Question: So i am using marked (a markdown module) with express, i am not setting the title var or rendering anything and yet the title var is being mutated -i guess- here is the code to my index.js route :
'''
/*
* GET home page.
*/
exports.index = function(req, res, marked){
marked('Why is this even __working__?.');
};
'''
and here is the code to my index.ejs
'''
<!DOCTYPE html>
<html>
<head>
<title><%= title %></title>
<link rel='stylesheet' href='/stylesheets/style.css' />
</head>
<body>
<h1><%= title %></h1>
<p>Welcome to <%= title %></p>
</body>
</html>
'''
and here is what i am getting in the browser, although i restarted the app so many times!!:

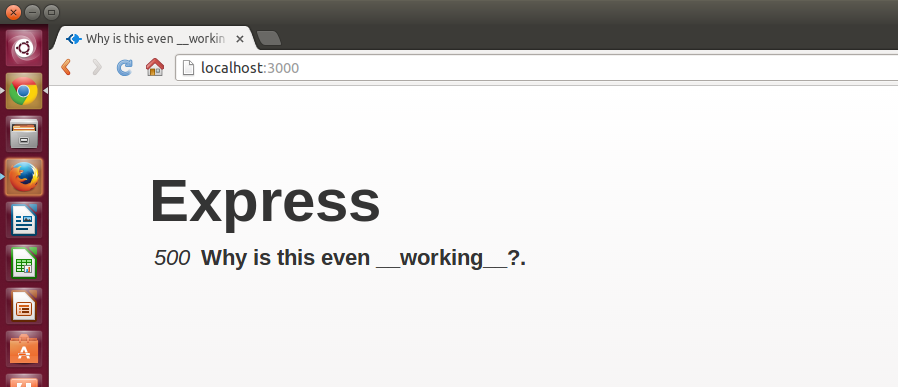
Answer: You have misunderstood the connect/express middleware function signature. You have:
'''
exports.index = function(req, res, marked){
'''
But that's not right. It's 'req, res, next' and there's no 'marked' involved. So you aren't rendering markdown, you're passing a string to 'next()' which connect/express treat as an error. Your code does this once you remove the misnamed function parameter confusion:
'''
exports.index = function(req, res, next){
next('Why is this even __working__?.');
}
'''
So connect sees 'next' was passed an error string and express render's the default error page with that as the error message.